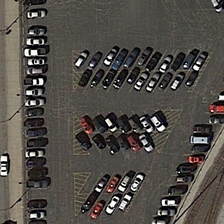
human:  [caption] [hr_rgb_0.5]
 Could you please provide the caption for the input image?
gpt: this is a triangular parking lot and many cars are stopped at different directions .

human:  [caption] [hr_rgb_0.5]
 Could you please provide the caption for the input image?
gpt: many cars are parked in a parking lot .

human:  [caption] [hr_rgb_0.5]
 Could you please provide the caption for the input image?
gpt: many cars are parked in a parking lot .

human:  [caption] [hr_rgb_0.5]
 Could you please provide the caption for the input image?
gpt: this is a triangular parking lot and many cars are stopped at different directions .

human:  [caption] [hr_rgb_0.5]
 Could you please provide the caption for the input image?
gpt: many cars are parked in a parking lot .